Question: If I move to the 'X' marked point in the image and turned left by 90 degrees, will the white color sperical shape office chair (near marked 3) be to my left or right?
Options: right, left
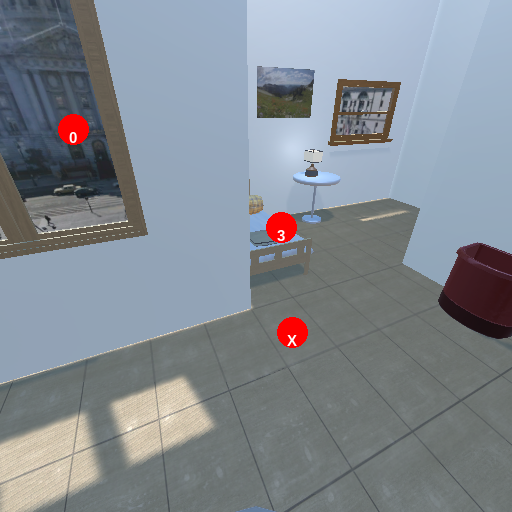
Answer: right